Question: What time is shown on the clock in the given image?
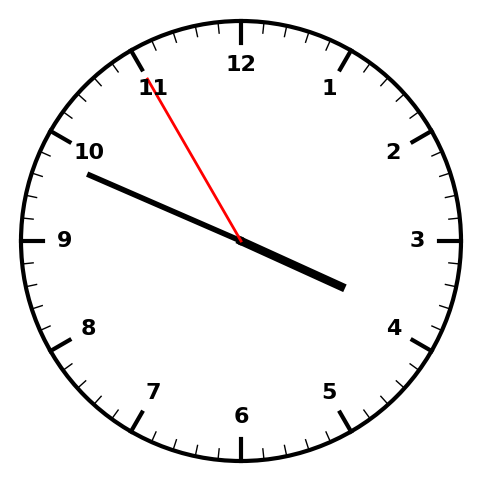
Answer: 03:48:55